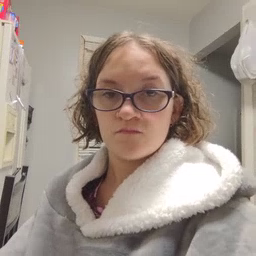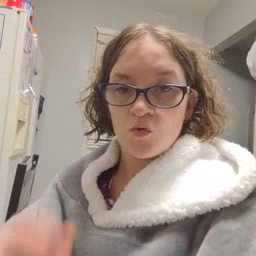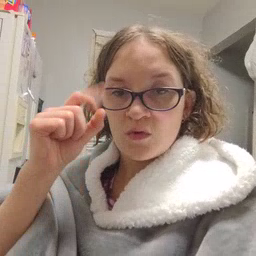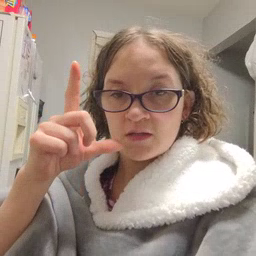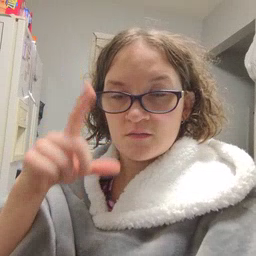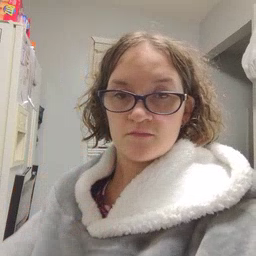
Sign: awake